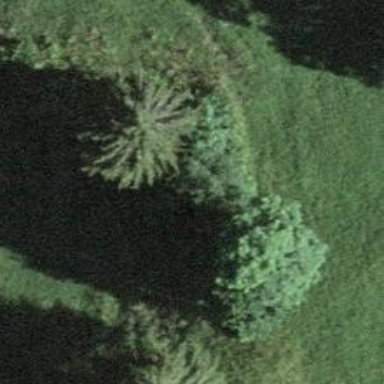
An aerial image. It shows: Beautiful tree in nature.